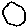
Label: circle